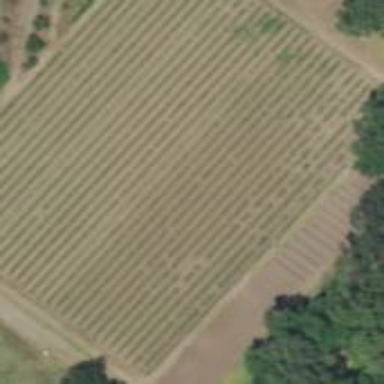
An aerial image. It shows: Vineyard with wine grapes as the crop.